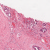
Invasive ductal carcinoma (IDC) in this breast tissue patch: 0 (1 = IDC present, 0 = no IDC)